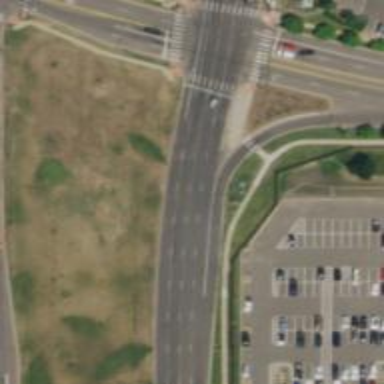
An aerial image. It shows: Tertiary link road with asphalt surface.